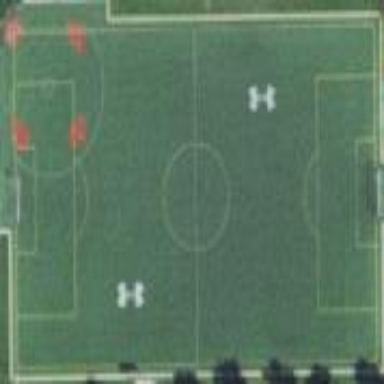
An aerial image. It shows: Soccer pitch for leisure land activities.